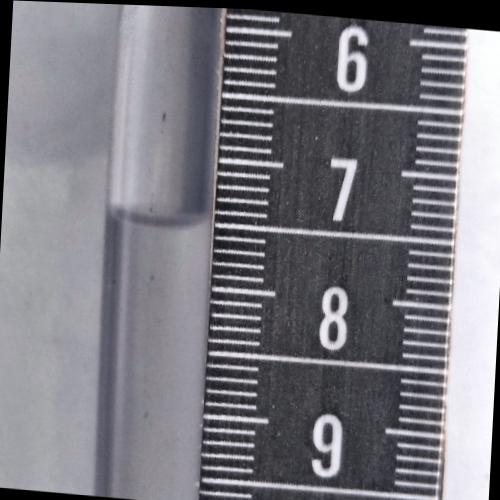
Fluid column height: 7.5 cm